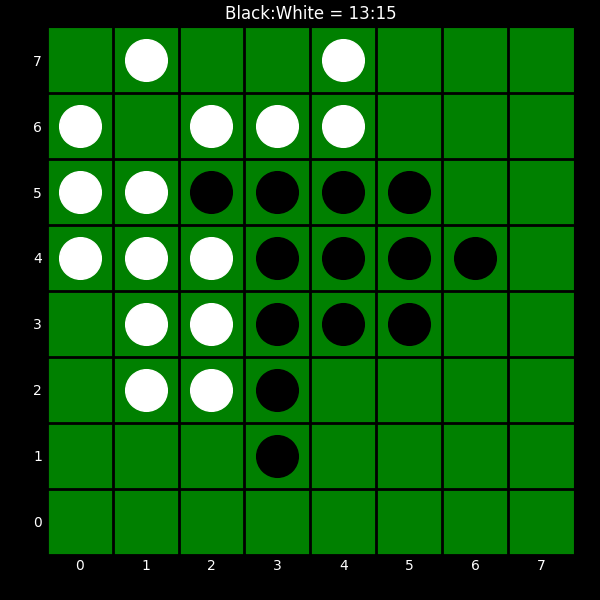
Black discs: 13
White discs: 15